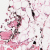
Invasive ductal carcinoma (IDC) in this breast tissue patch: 0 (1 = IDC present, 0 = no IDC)